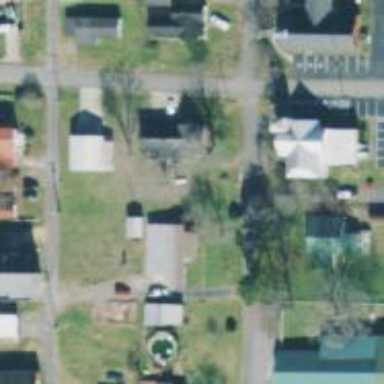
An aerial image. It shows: Park located in historic district.